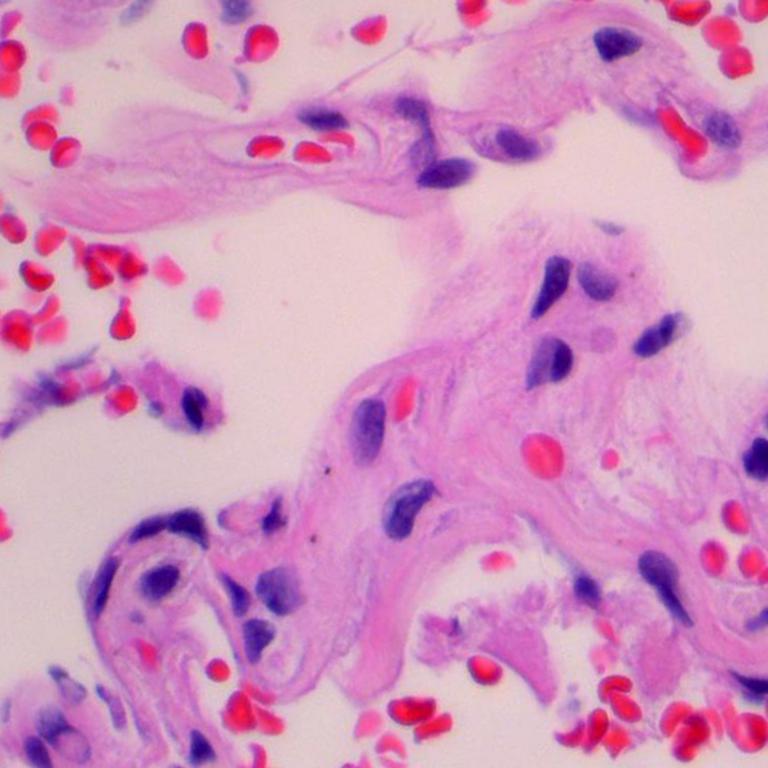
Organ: lung
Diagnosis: benign